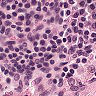
Metastatic tissue present: no